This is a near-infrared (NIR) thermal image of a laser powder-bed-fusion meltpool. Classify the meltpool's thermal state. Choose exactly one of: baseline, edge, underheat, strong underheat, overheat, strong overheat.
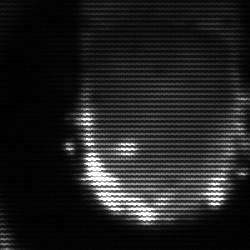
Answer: baseline